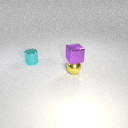
small yellow metal sphere in front of small cyan metal cylinder